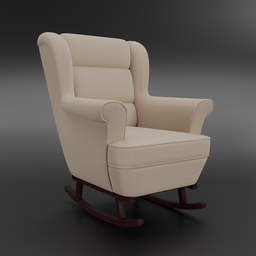
Label: furniture